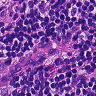
Metastatic tissue present: yes